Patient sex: M
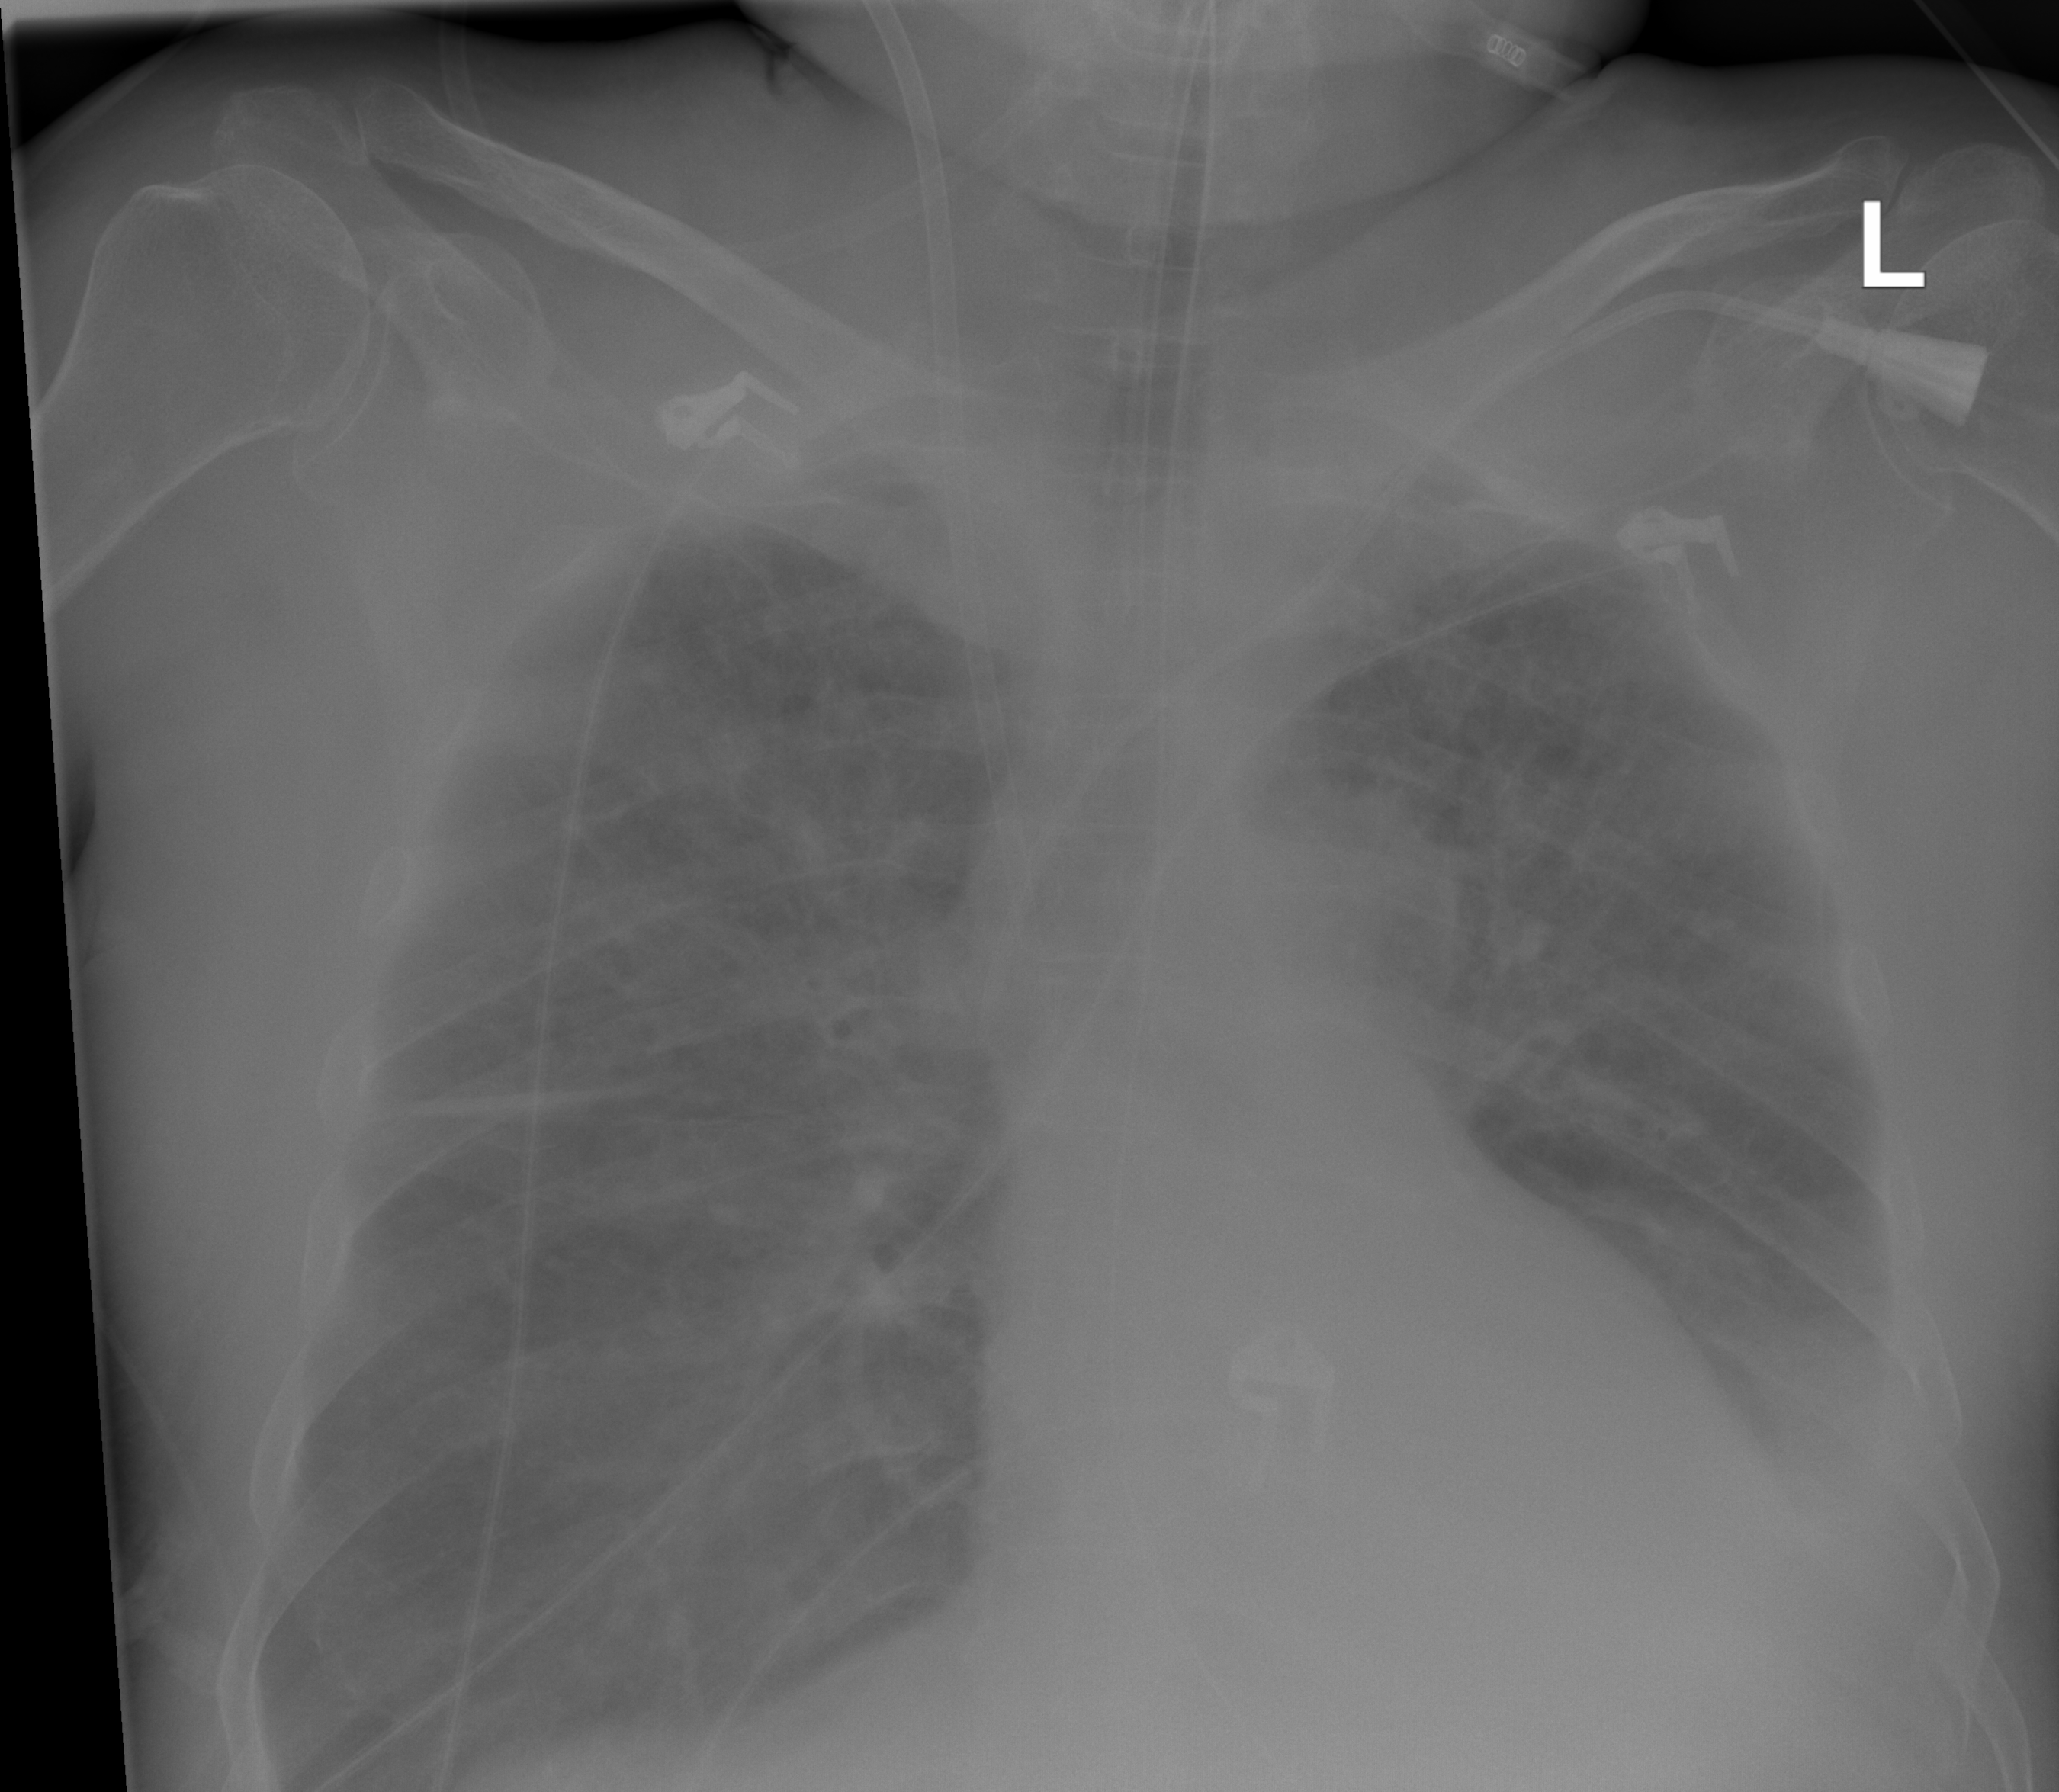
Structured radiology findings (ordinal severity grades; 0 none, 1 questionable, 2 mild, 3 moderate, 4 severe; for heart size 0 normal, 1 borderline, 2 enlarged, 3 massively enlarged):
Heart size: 0
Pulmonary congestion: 2
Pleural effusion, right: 1
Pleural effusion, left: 2
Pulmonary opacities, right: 2
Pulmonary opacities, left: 1
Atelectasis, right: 1
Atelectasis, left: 2